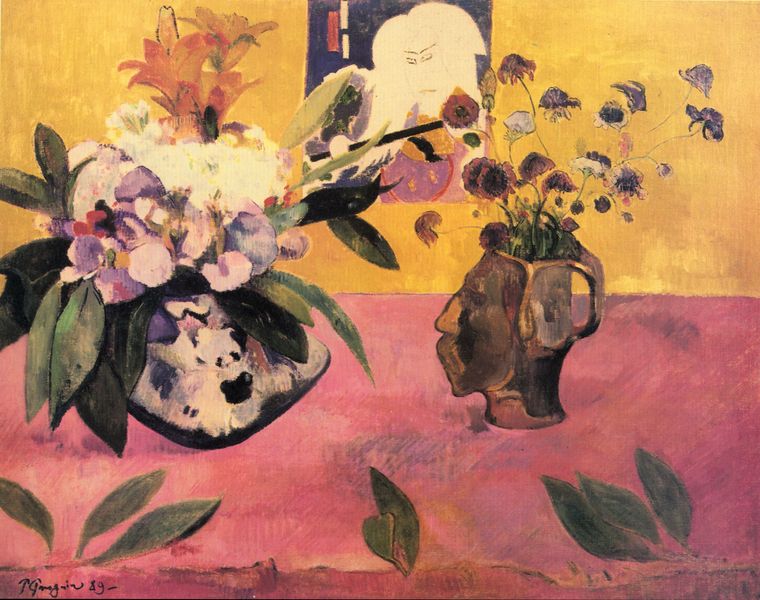
Titel: Stilleben mit japanischem Holzschnitt
Künstler: Paul Gauguin
Standort: Teheran
Institution: Museum of Contemporary Art
Schlagwörter: blau, blätter, gemälde, kopf, schatten, weiß, gelb, grün, ocker, blume, blumen, braun, bunt, frau, grau, hell, hintergrund, licht, orange, profil, schwarz, tisch, blüten, rose, rot, expressionismus, malerei, muster, wand, gesicht, stehen, bild, signatur, tischdecke, tischtuch, figur, haare, blatt, pflanzen, rosa, zart, henkel, keramik, krug, stilleben, stillleben, ton, vase, holzschnitt, japan, liegen, blumenvase, zwei, moderne, datierung, mauer, lila, violett, linien, primitivismus, dick, inschrift, datum, strauss, vasen, japanisch, dünn, exotik, striche, blumenstrauss, sträuße, gauguin, blühen, tischkante, griff, stile, maske, unterschrift, orient, asien, geisha, druck, schwert, asiatisch, schuh, chinesisch, china, schwarzer, üppig, gaugin, vordergund, veilchen, bild im bild, lilien, wiesenblumen, filigran, kunsthandwerk, glasur, gefallen, blumene, geicht, töpfern, farbfeld, tahiti, pfingsten, getüncht, oleander, henke, samurai, dich, töpferware, menschenkopf, orchideen, print, blumensträusse, wildblumen, gepflückt, blumenasträuße, zwei vasen, bromelien, verwelckt, bushi